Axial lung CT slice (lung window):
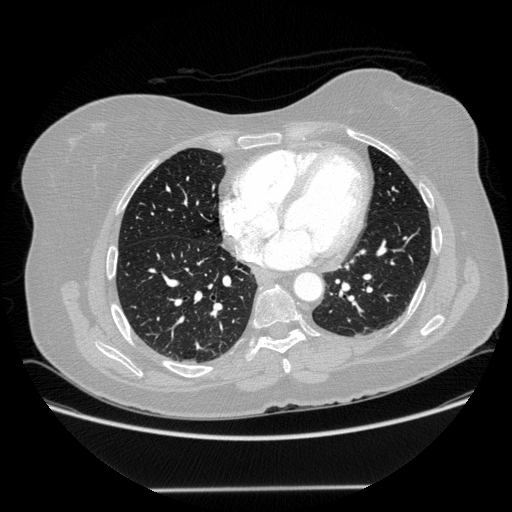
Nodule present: no